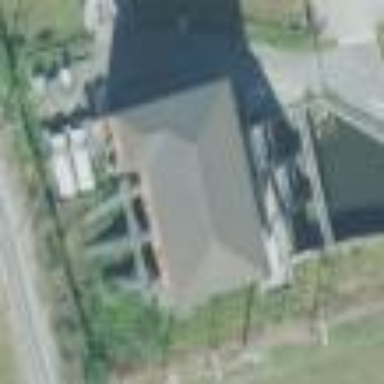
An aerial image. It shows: Pumping station.